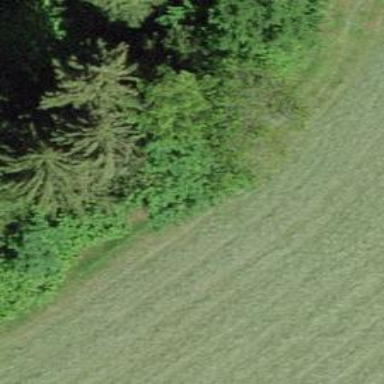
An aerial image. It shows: Grass path with grade2 tracktype.